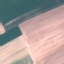
Land use / land cover class: AnnualCrop